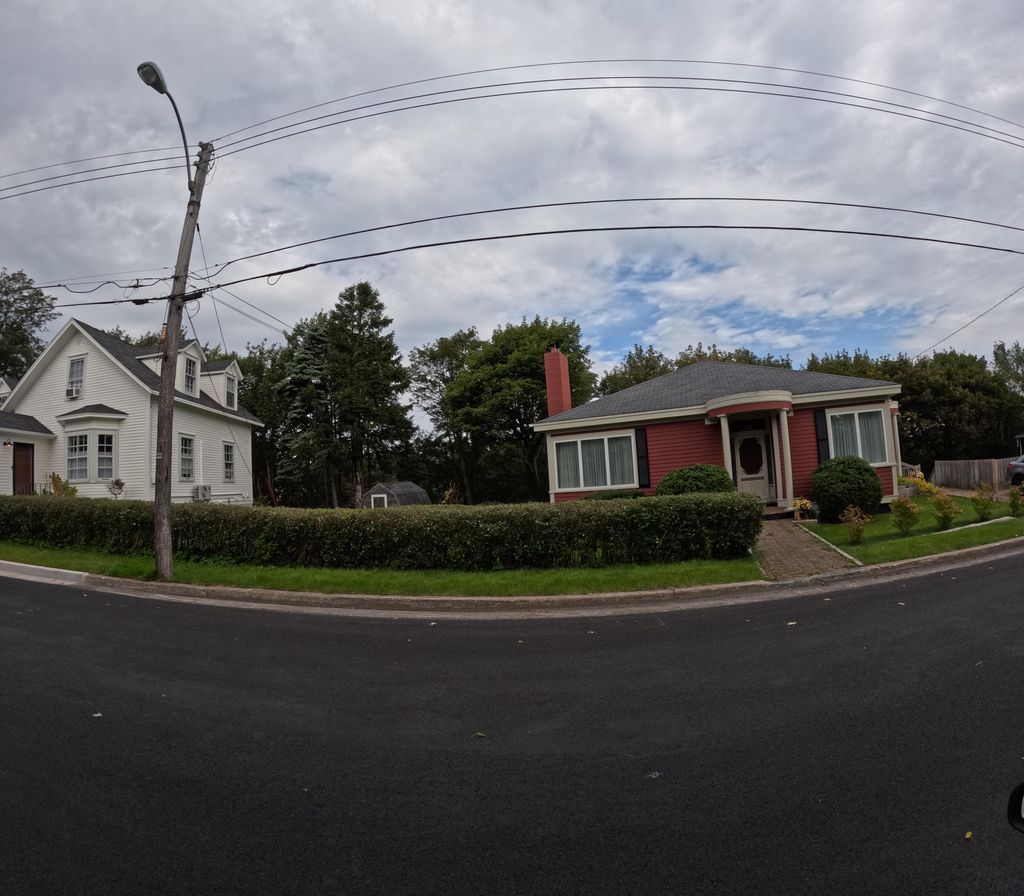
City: st_johns